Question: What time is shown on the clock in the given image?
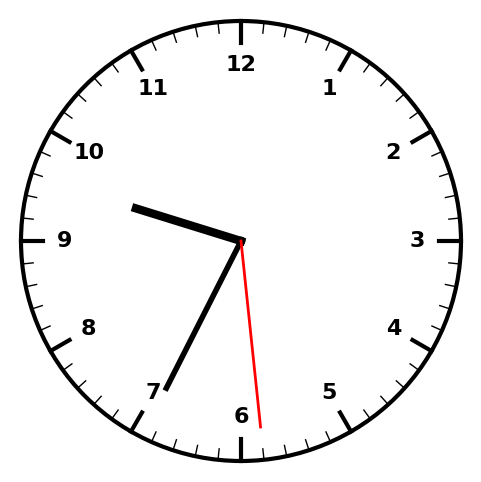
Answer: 09:34:29